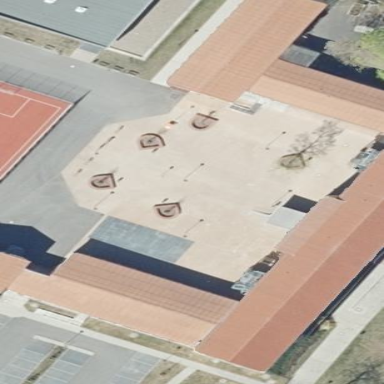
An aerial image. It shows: Schoolyard with footway running through it.